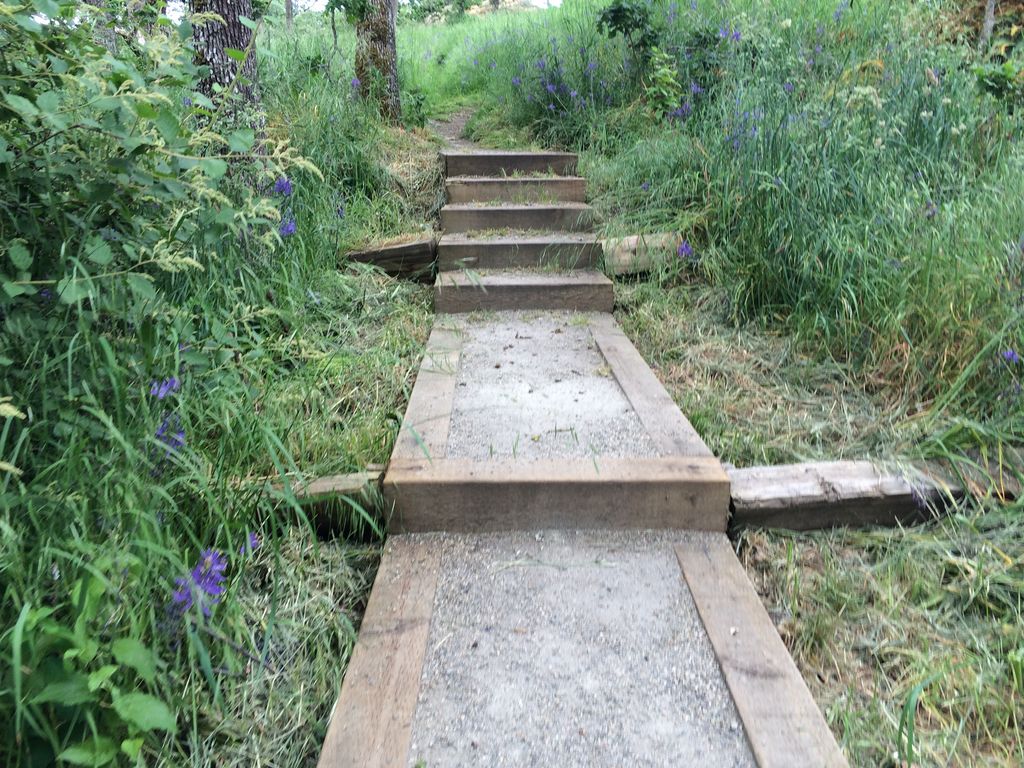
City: victoria